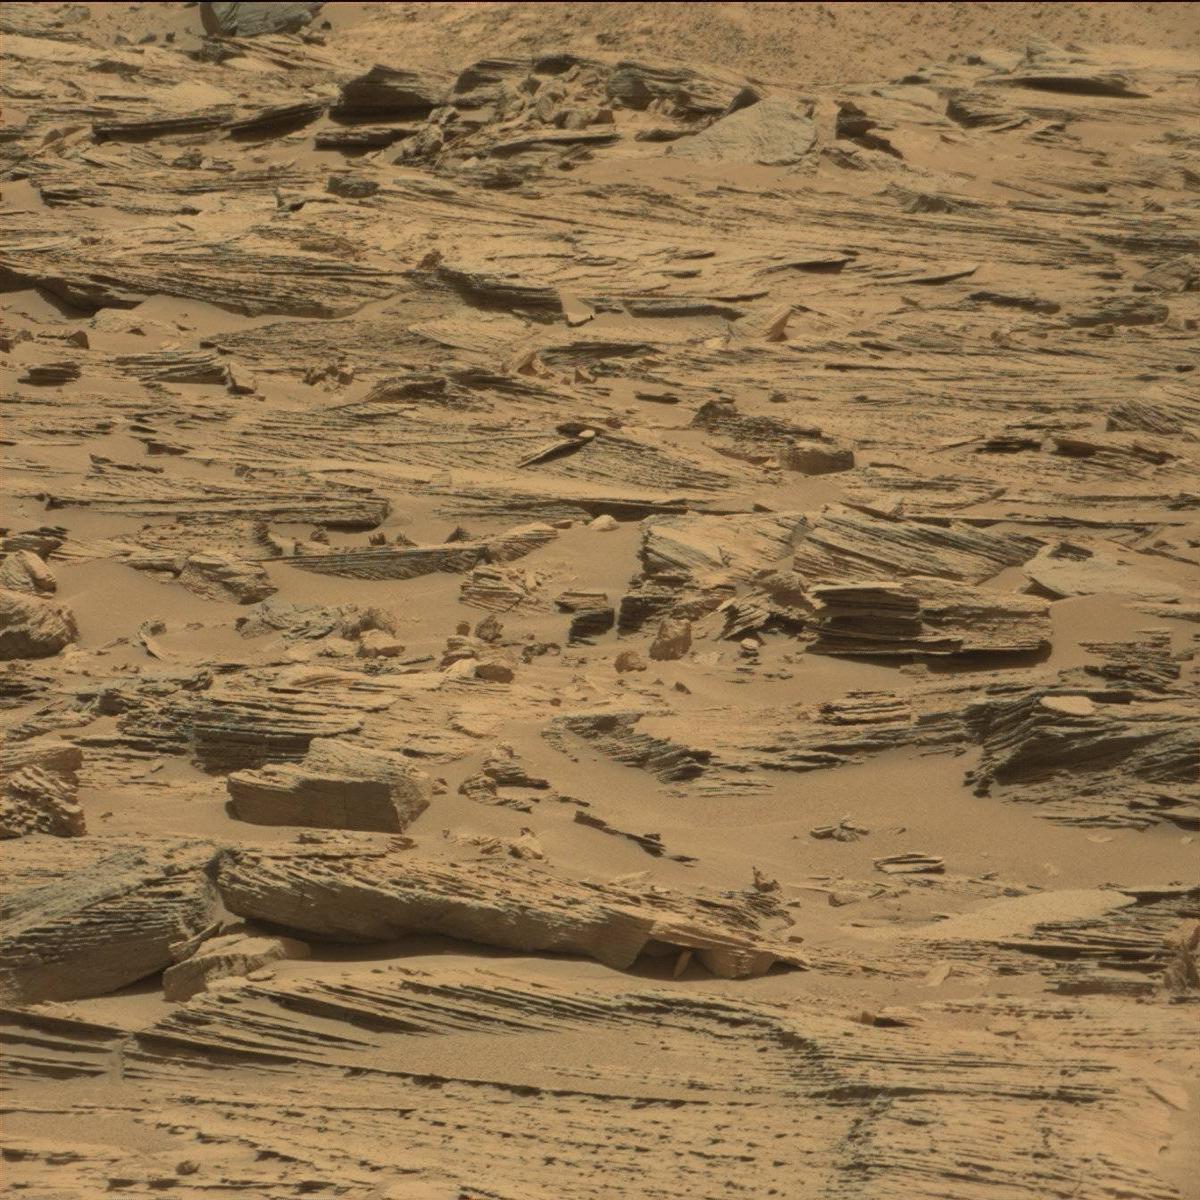
Terrain classes present: Bedrock, Sand / Soil